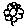
Label: flower